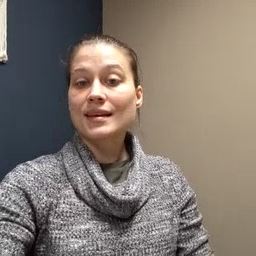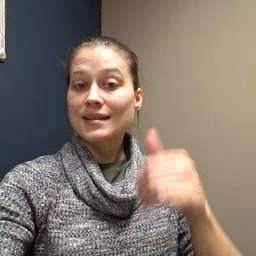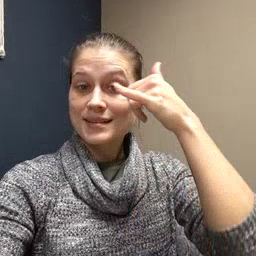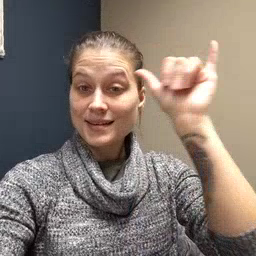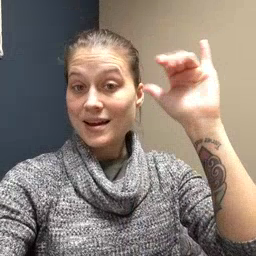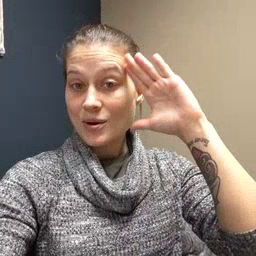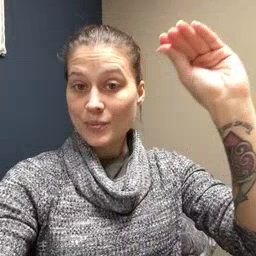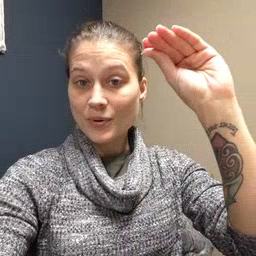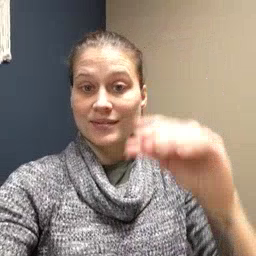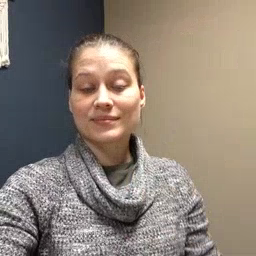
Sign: cowboy